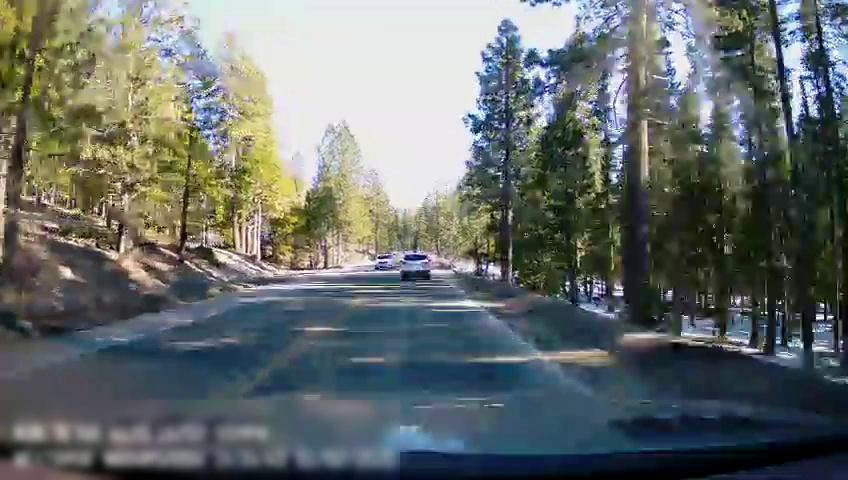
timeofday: Day
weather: Sunny
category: Drivable Space
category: Vehicles | SUV
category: Vehicles | SUV
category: Lanes | Current Lane
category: Lanes | Opposite Lane